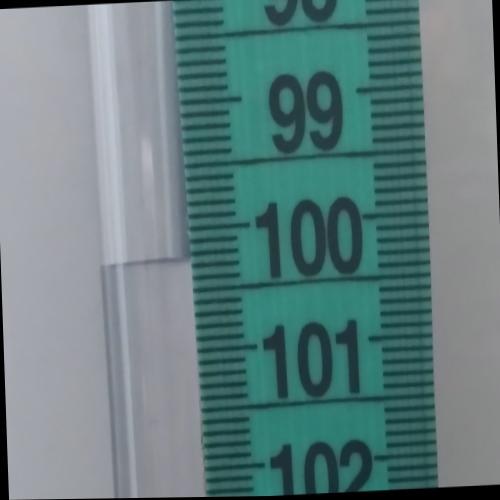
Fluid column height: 100.2 cm